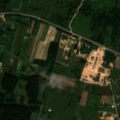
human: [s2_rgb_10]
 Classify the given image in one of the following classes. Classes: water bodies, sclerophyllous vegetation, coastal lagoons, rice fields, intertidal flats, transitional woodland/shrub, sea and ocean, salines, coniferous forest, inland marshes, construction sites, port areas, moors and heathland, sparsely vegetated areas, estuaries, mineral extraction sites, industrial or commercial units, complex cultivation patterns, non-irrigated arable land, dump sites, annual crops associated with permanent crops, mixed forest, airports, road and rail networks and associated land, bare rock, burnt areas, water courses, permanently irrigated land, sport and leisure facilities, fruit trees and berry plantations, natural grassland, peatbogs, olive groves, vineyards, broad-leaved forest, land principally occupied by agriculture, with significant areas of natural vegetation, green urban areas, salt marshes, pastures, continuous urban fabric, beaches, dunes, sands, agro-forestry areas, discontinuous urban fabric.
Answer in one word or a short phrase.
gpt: pastures, complex cultivation patterns, land principally occupied by agriculture, with significant areas of natural vegetation, broad-leaved forest